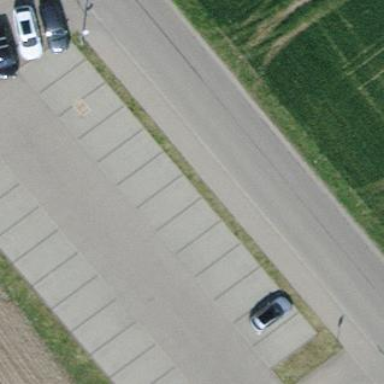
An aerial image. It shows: Street side parking area.